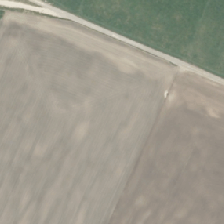
Land cover: shortrotation_cropland